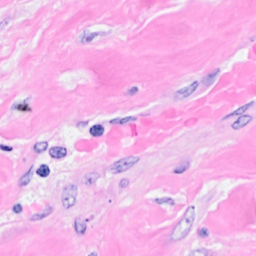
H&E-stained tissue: Breast